Field crop: tomato
Growth stage: 1
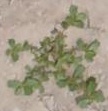
Species: portulaca